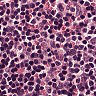
Metastatic tissue present: no